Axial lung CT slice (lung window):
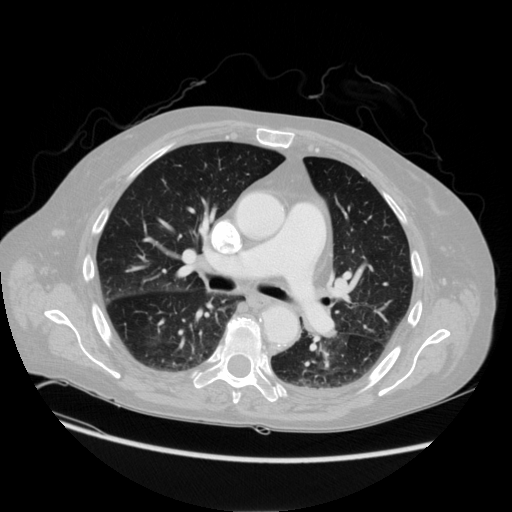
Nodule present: no